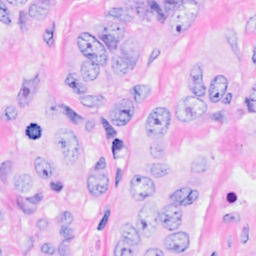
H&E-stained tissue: Breast